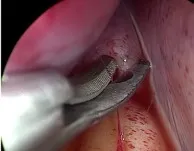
Operative images. Laparoscopy revealed the peritoneum was incised approximately 5 mm using scissors (D).
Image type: endoscopy (arthroscopy)